Aerial crown-view tile of a tropical tree (Barro Colorado Island, Panama), acquired 20250715:
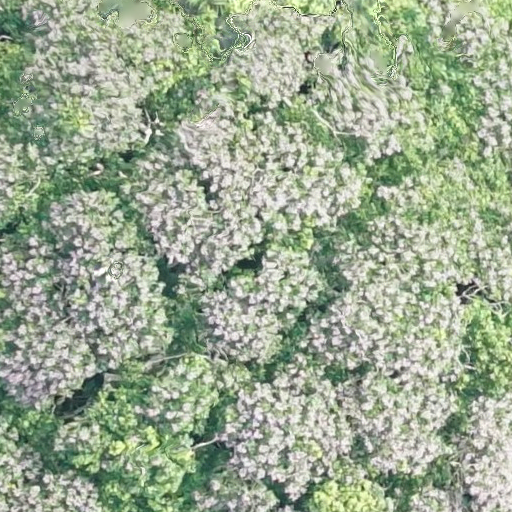
Species: Dipteryx oleifera
GBIF accepted scientific name: Dipteryx oleifera
Crown area: 722.045 m²